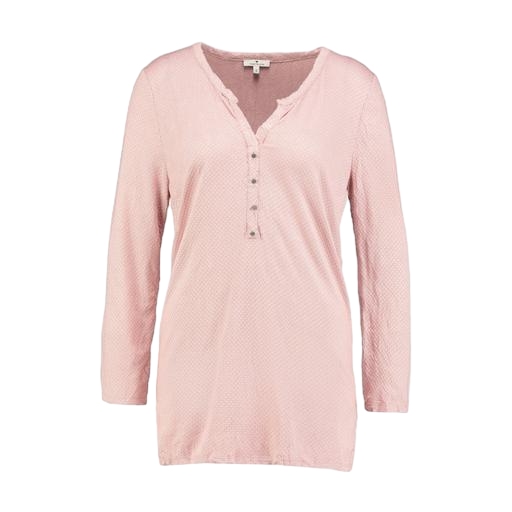
pink long sleeved shirt, pink long-sleeve shirt, pink floral-print henley, white background